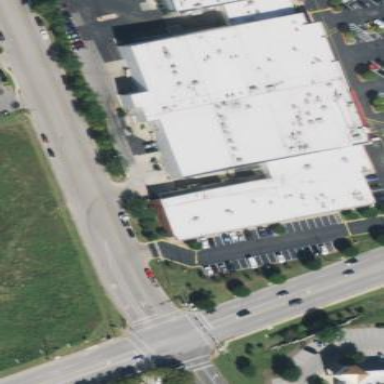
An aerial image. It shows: Retail building.